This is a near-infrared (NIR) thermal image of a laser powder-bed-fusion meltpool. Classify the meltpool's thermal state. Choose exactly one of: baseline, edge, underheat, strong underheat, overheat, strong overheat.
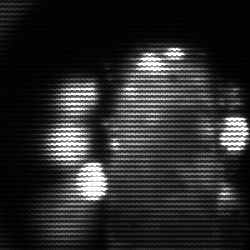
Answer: strong underheat